Current action and preconditions to check: trajectory_clear

Your task: For each precondition in the list above, predict whether it will hold at this action.

Consider the current scene as observed from the mobile robot's camera, and analyze the predicted future states of all dynamic agents (e.g., people, animals, vehicles, or any moving entities) within the NEXT SECOND.

IMPORTANT: Only answer "very likely" if you are absolutely certain—based on strong, clear evidence—that a dynamic agent will violate the precondition in the predicted future state. Do NOT answer "very likely" for unlikely, ambiguous, or low-probability risks.

Ask yourself for each precondition: Is there a high probability, with clear and convincing evidence, that the predicted future states of any dynamic agent will interfere with the predicted future state of the currently executing action within the NEXT SECOND, causing that precondition to fail?

Assess the risk level based on these predictions. Use "likely" or "very likely" if motions create a clear risk of interference.

Use "neutral" or "improbable" if agents are nearby but their predicted paths are clearly diverging or non-conflicting.

Failure Risk Categories: "very improbable", "improbable", "neutral", "likely", "very likely"

Answer Format: Output ONLY the probability_of_failure value from these categories: "very improbable", "improbable", "neutral", "likely", "very likely"

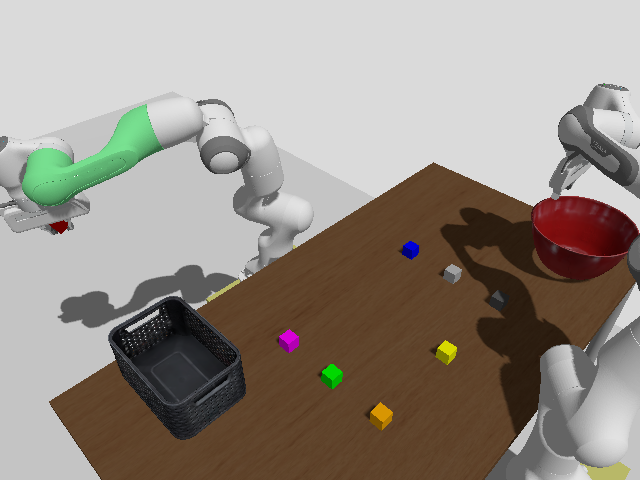

Answer: very improbable